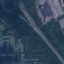
Label: Highway